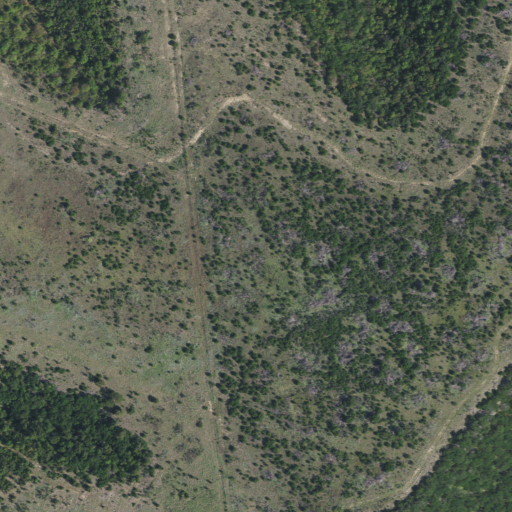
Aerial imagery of mountain in Texas named Sugarloaf Mountain containing shrub, evergreen forest, deciduous forest, and mixed forest